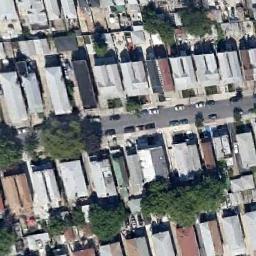
Label: residential